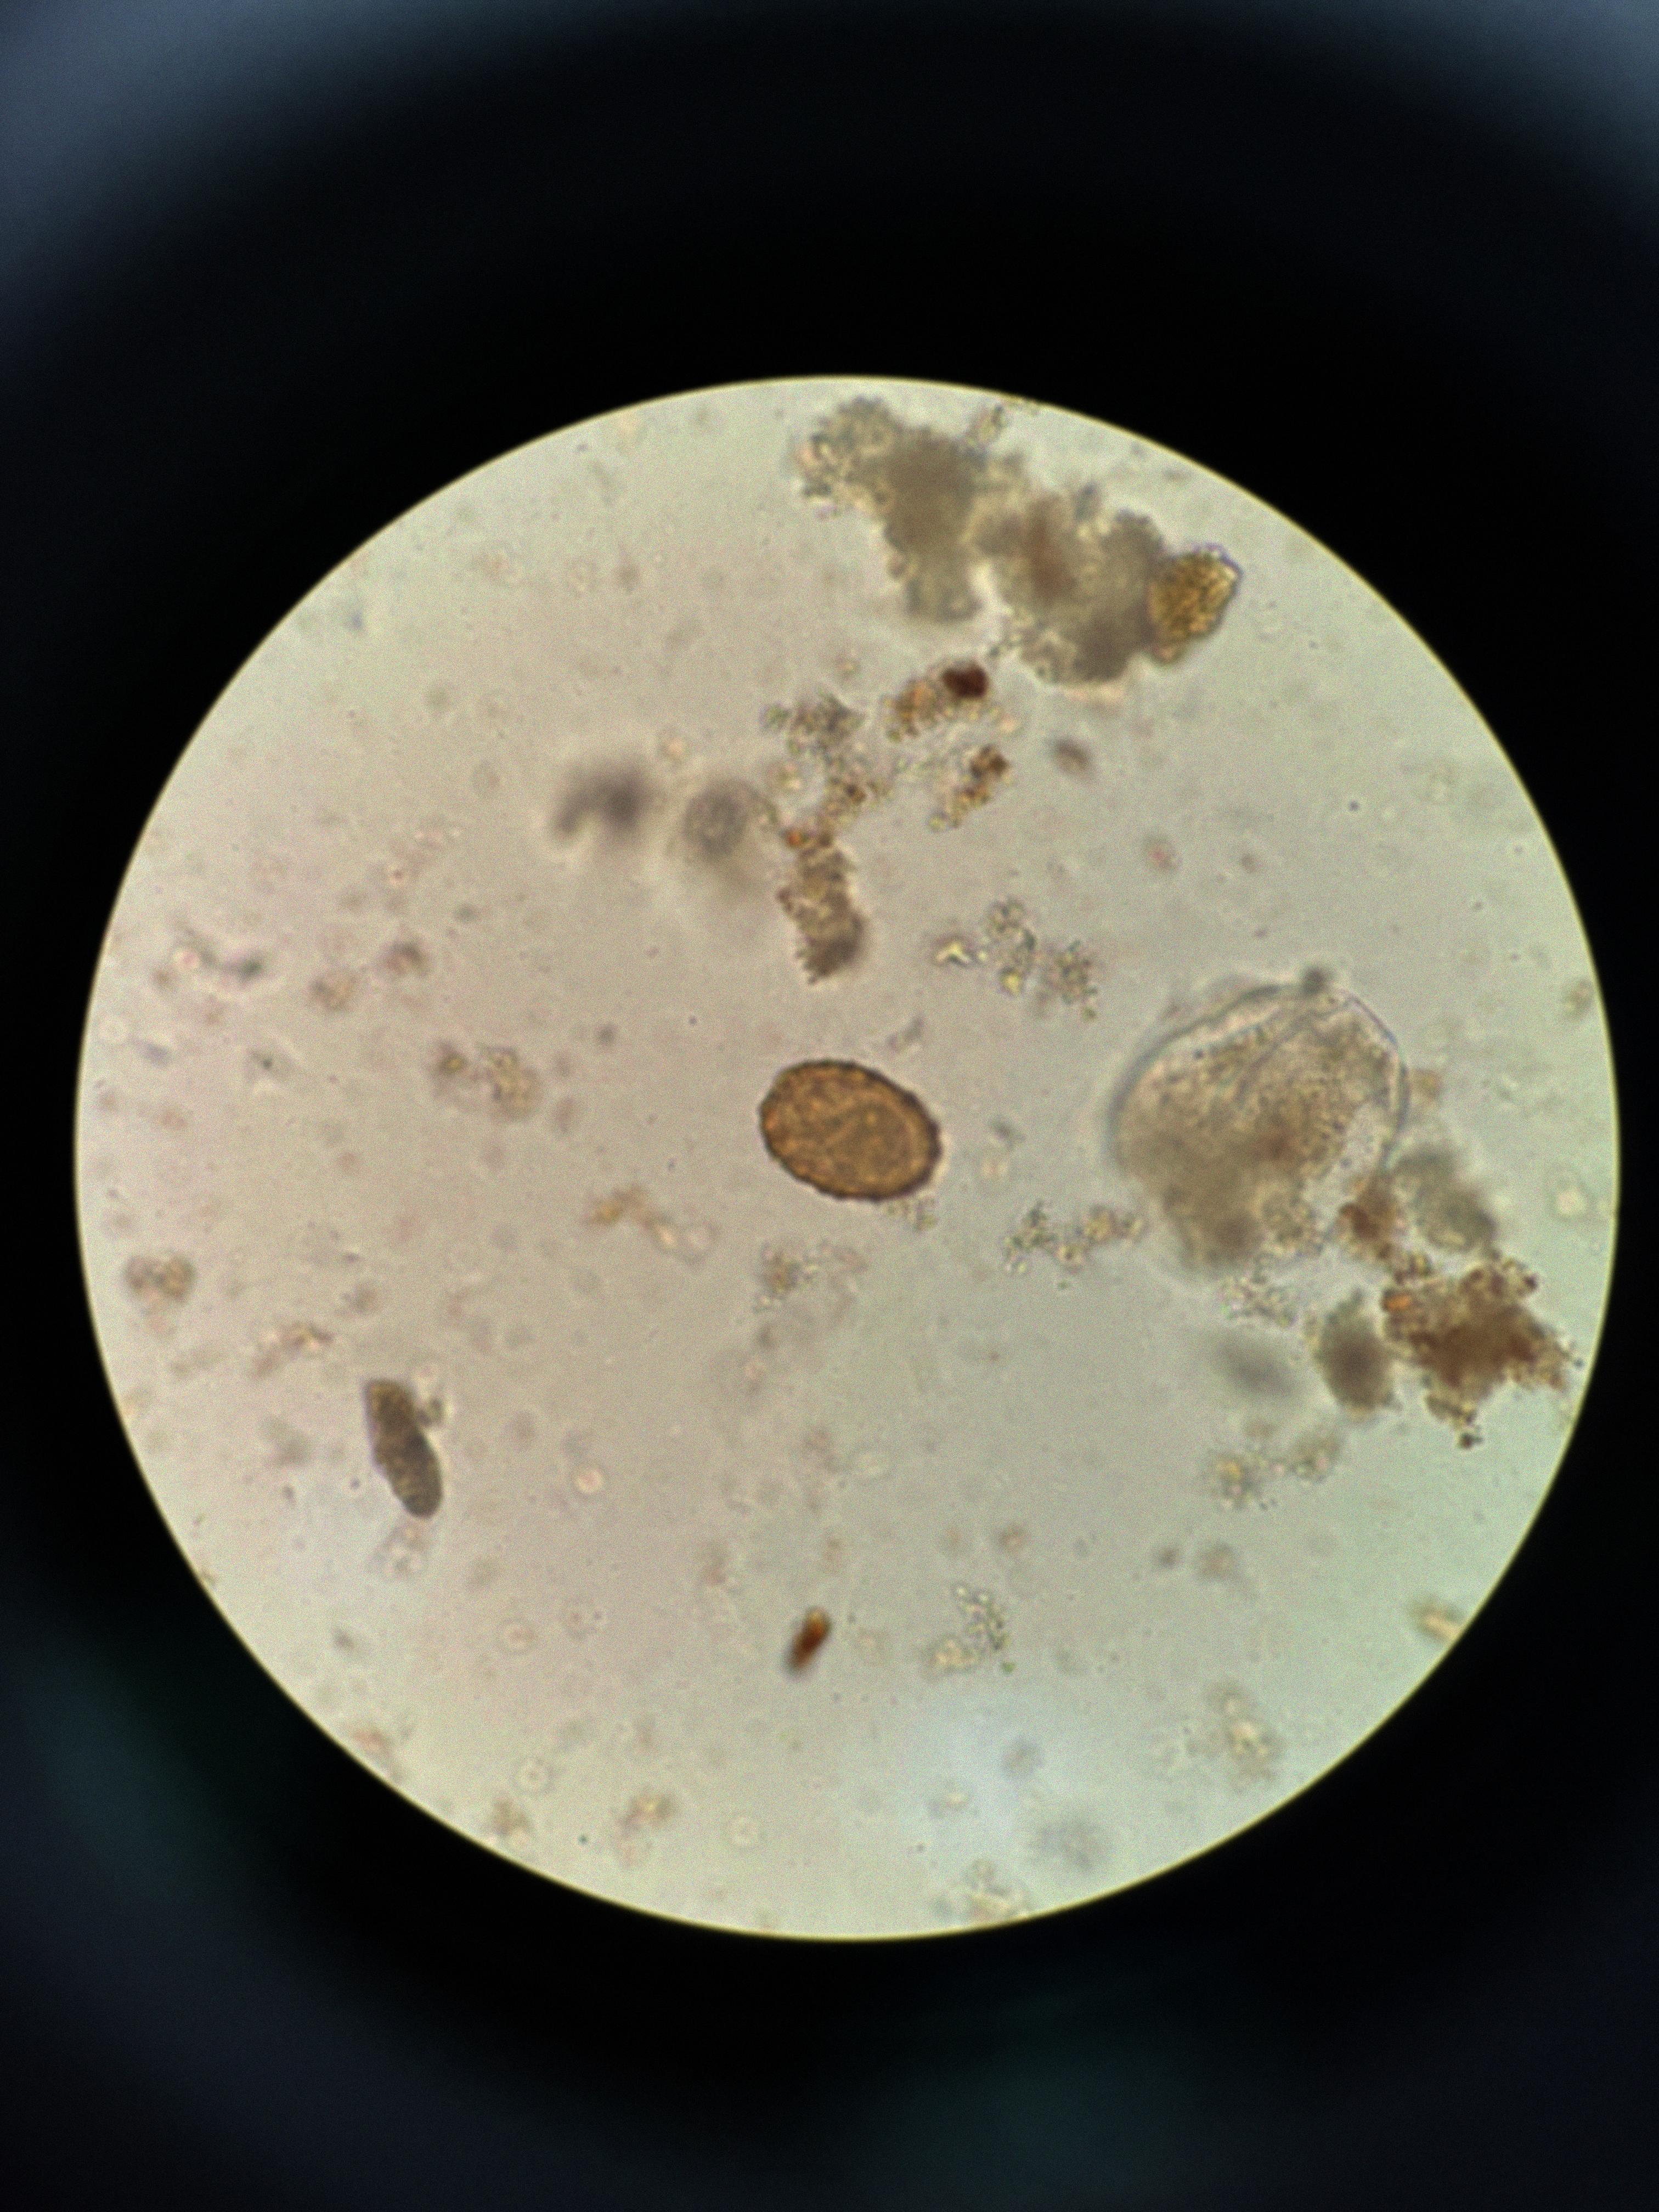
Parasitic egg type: Ascaris lumbricoides